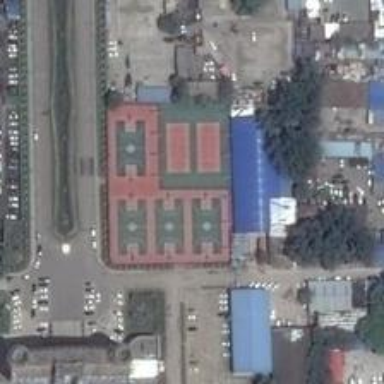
The space is come up with four basketball courts and two tennis courts .